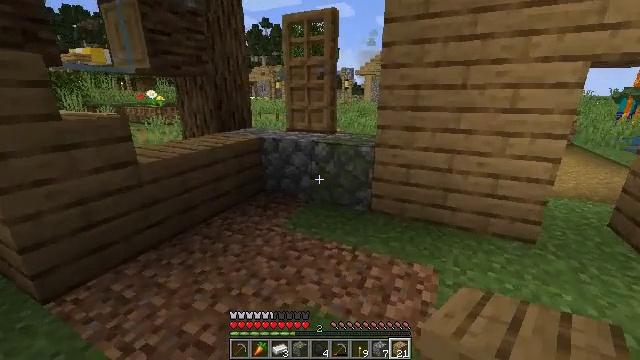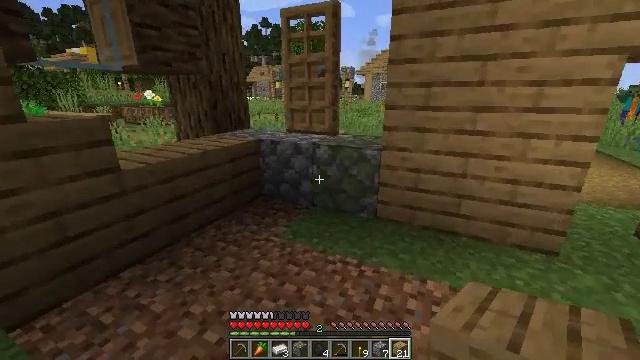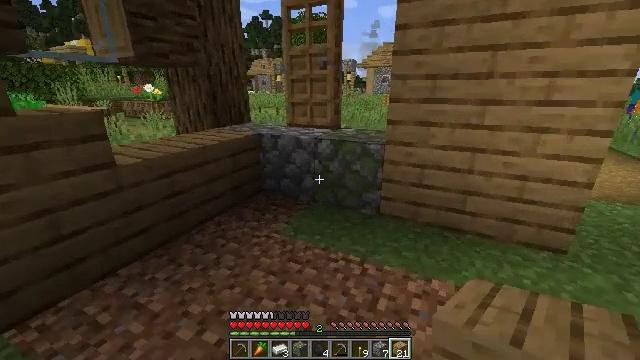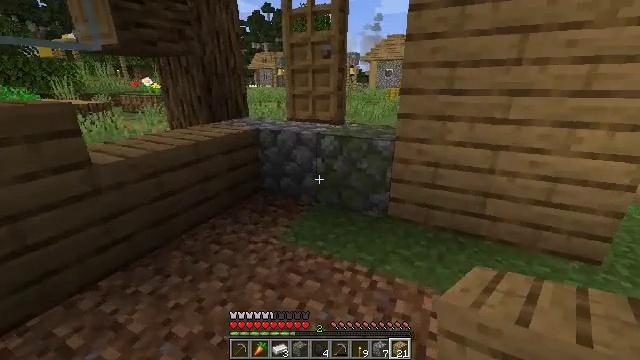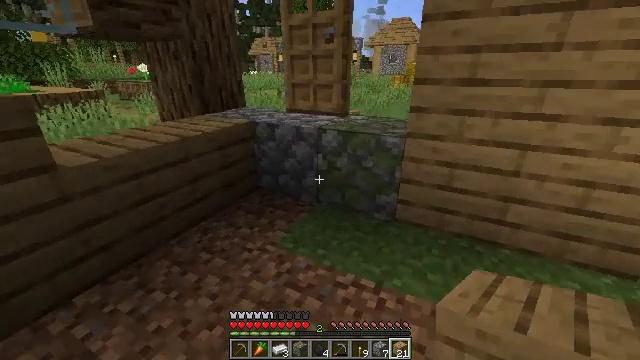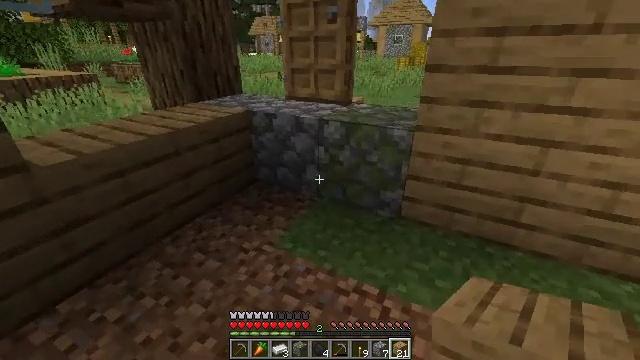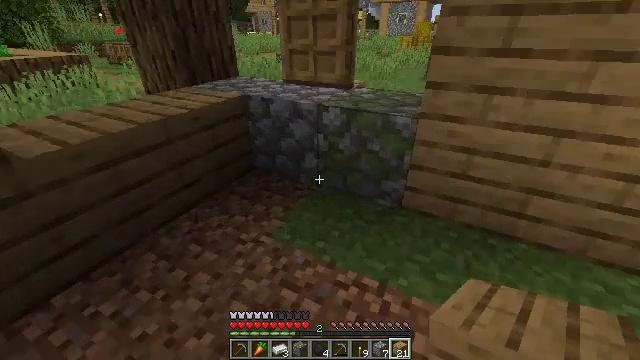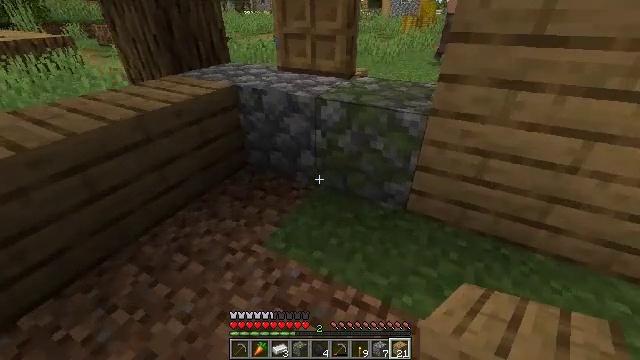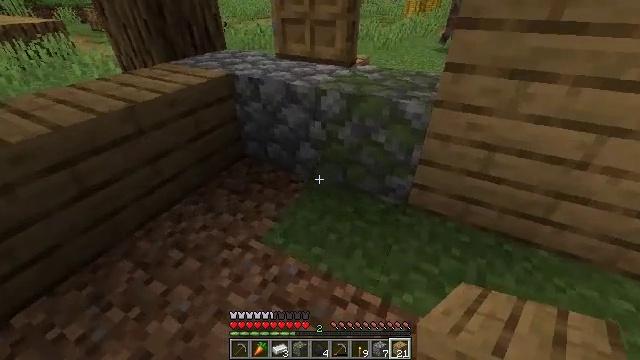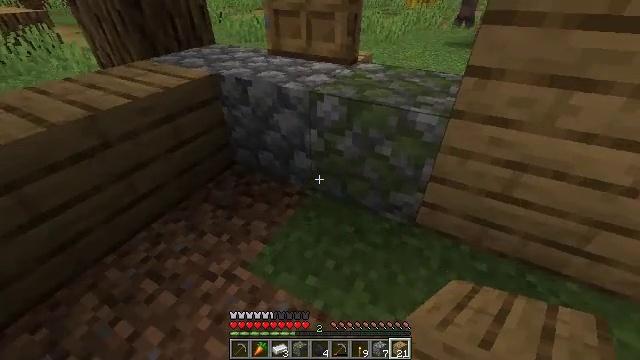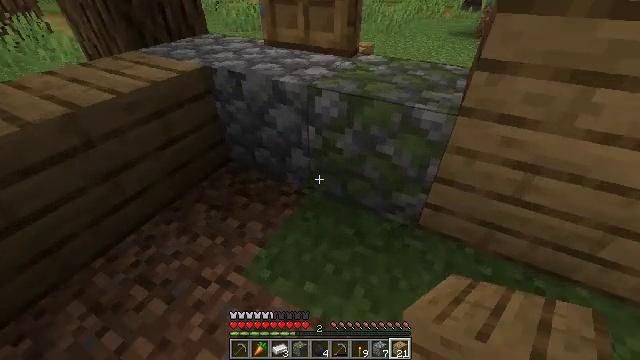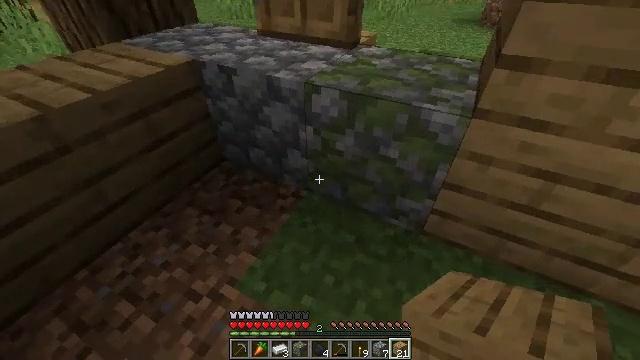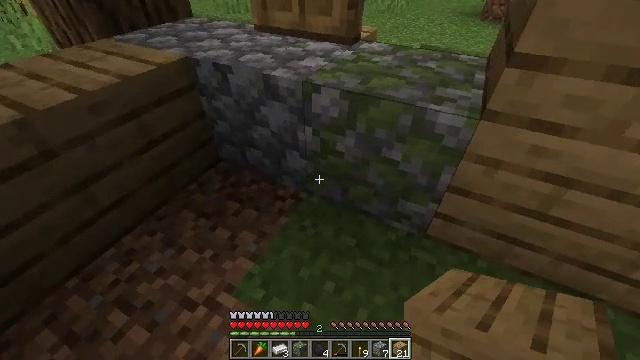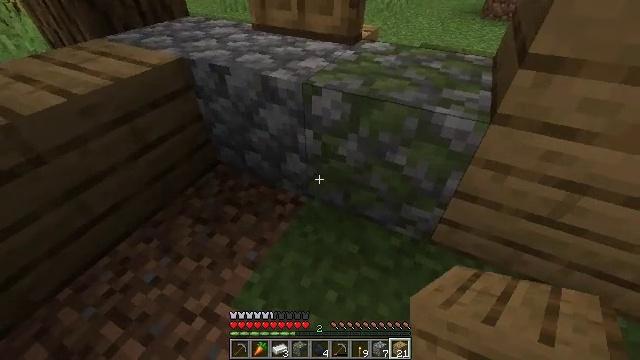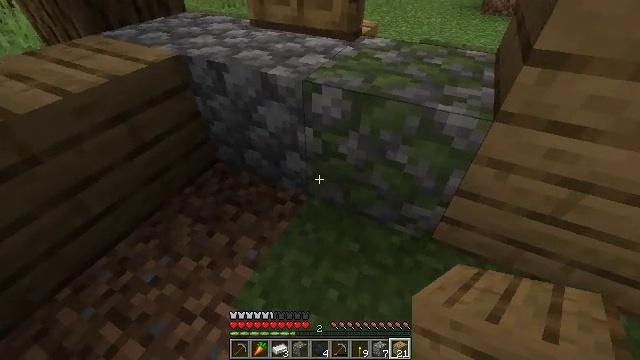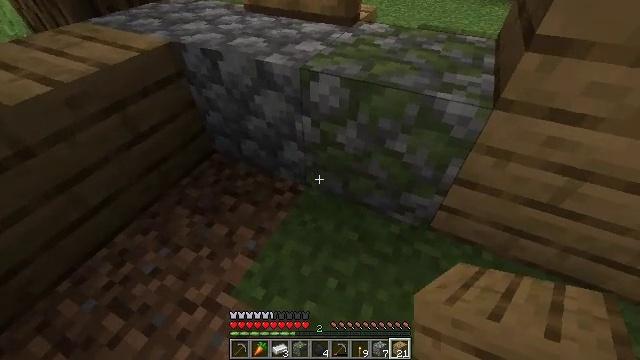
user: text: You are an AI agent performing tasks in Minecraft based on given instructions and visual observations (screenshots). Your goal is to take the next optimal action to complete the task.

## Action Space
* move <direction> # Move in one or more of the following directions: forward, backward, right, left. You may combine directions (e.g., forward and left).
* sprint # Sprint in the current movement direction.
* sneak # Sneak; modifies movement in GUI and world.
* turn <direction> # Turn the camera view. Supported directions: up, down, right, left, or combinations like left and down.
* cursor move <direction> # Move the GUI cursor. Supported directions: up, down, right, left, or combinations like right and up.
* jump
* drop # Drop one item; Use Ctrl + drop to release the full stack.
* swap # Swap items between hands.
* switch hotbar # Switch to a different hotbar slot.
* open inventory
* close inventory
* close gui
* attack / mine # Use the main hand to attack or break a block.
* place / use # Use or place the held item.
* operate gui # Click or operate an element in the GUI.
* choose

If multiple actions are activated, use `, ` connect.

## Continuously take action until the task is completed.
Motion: motion action
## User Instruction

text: Attack the oak stairs to recycle them.
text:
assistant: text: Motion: move forward
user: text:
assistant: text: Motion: move forward, turn down
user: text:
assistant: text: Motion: move forward, turn down
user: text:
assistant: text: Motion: move forward, turn down
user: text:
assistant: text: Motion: move forward, turn down
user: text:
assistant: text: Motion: move forward, turn down
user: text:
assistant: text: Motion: move forward, turn down
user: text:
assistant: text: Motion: move forward, turn down
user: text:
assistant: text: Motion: move forward, turn down
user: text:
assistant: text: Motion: move forward, turn down
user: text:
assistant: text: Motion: turn down
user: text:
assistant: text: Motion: turn down
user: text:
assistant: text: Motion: no_op
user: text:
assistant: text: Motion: no_op
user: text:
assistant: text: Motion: turn down
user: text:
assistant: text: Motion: turn down
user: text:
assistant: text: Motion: turn down
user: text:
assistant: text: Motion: no_op
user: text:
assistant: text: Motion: no_op
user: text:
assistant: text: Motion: no_op
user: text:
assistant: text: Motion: move back
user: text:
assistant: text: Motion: move back
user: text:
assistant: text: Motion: move back
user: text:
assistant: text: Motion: move back
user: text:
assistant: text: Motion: no_op
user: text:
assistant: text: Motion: no_op
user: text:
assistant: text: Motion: no_op
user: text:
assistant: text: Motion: no_op
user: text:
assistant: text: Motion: turn up
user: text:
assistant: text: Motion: turn up